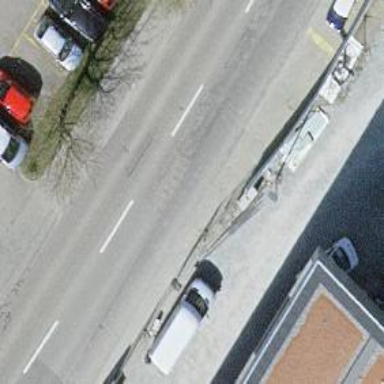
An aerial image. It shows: Zebra crossing on the road.